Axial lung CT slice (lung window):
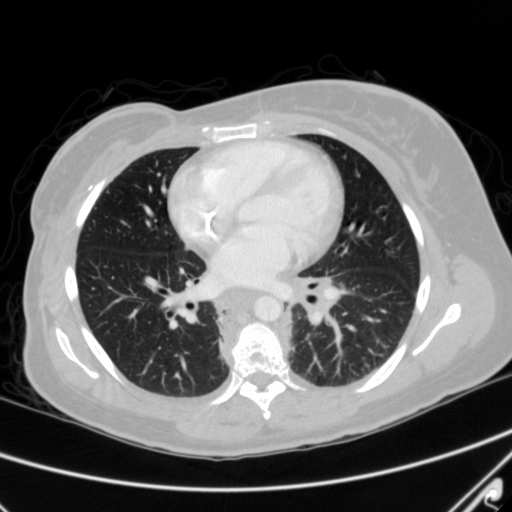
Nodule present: no